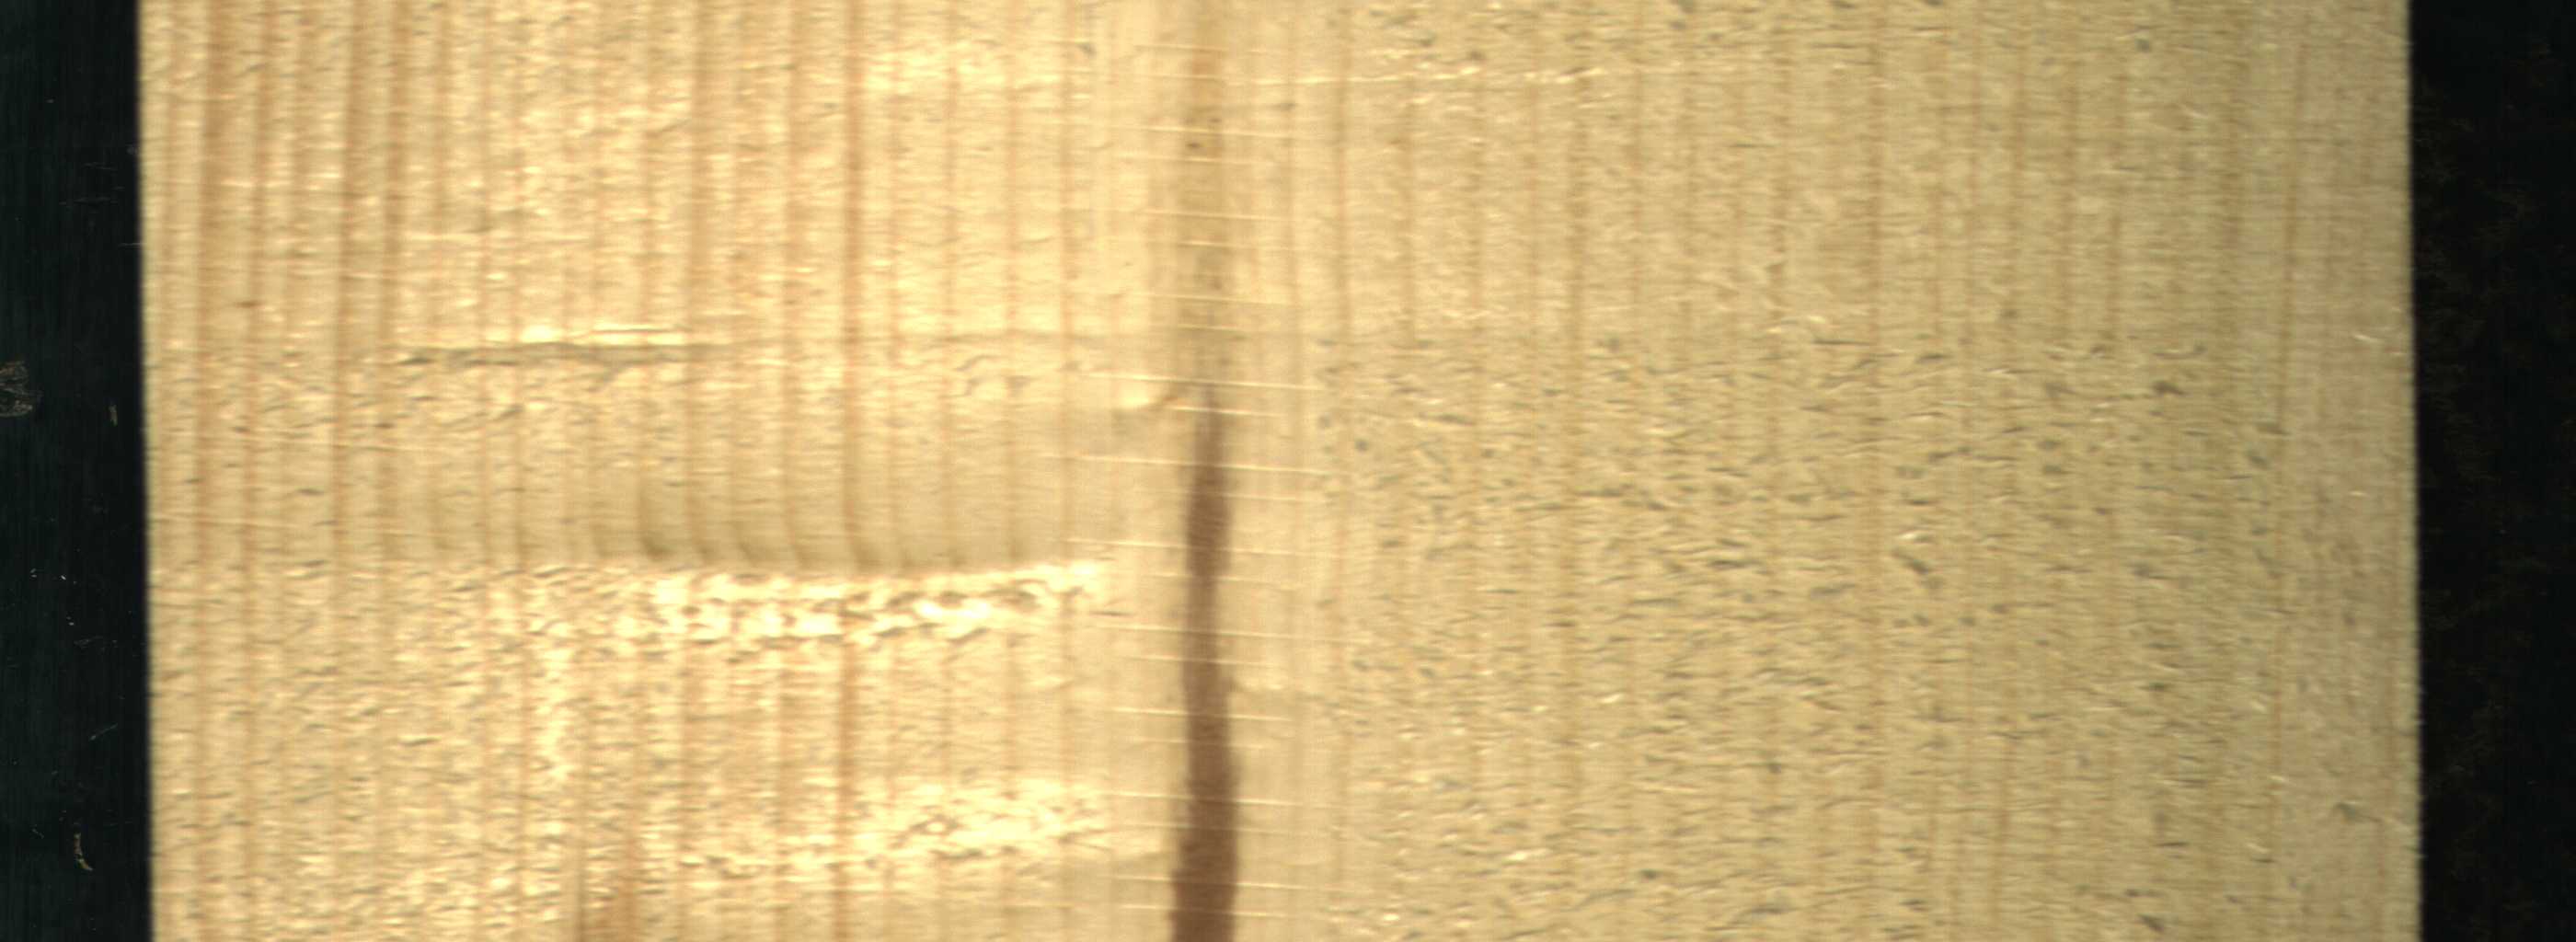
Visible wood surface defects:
Marrow